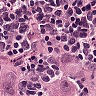
Metastatic tissue present: yes